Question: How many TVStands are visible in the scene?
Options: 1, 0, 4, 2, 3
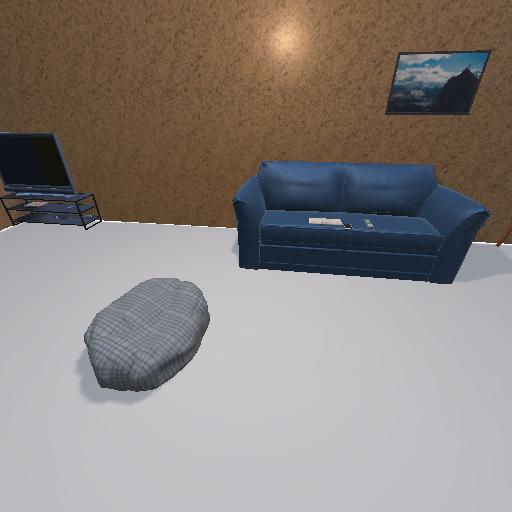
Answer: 1